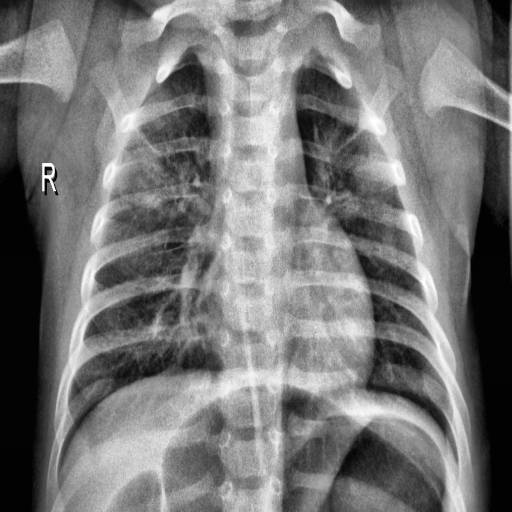
Finding: PNEUMONIA